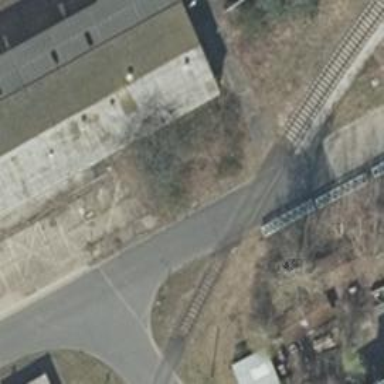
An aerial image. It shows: Railway level crossing.